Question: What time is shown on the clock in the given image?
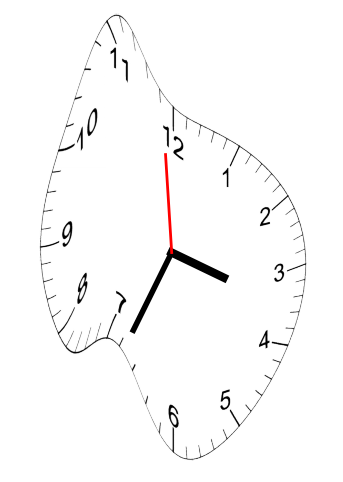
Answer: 03:33:59